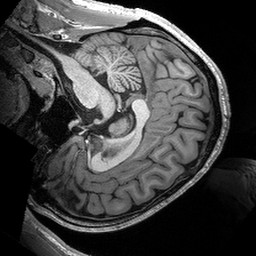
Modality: T1w
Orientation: sagittal
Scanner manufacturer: siemens
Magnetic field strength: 3 T
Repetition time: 2.53 s
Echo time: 0.00288 s